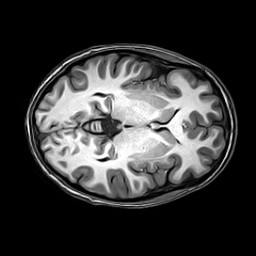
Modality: T1w
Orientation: axial
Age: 20
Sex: female